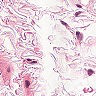
Metastatic tissue present: no